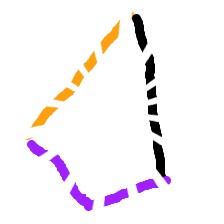
Shape: kite